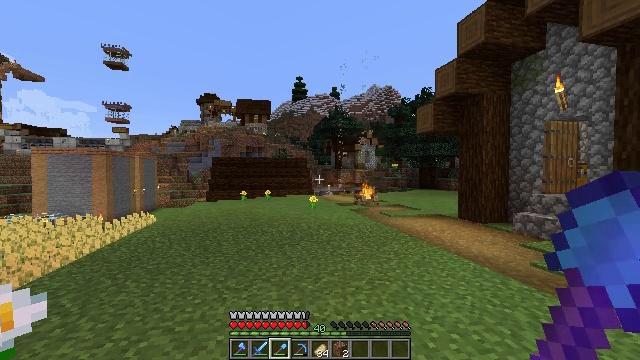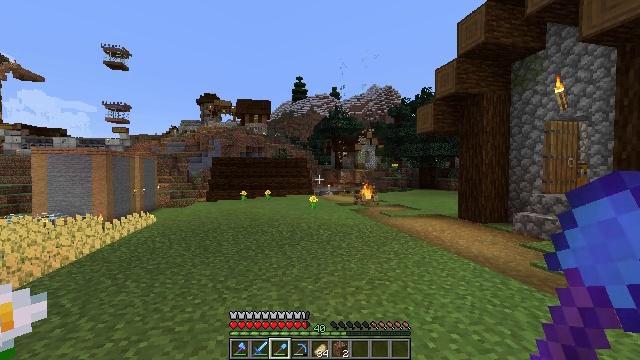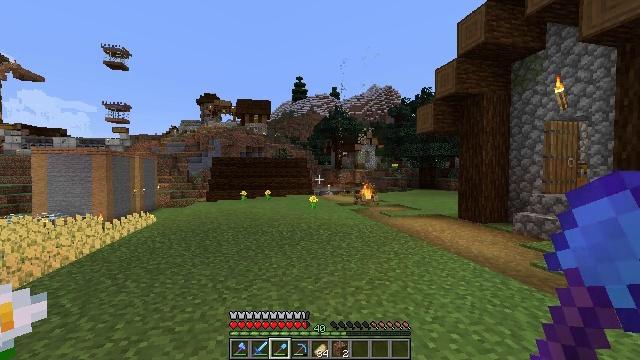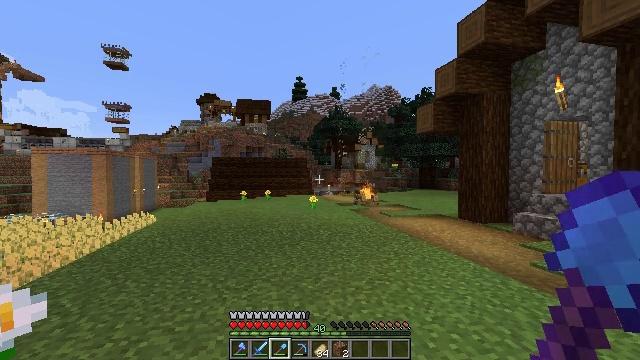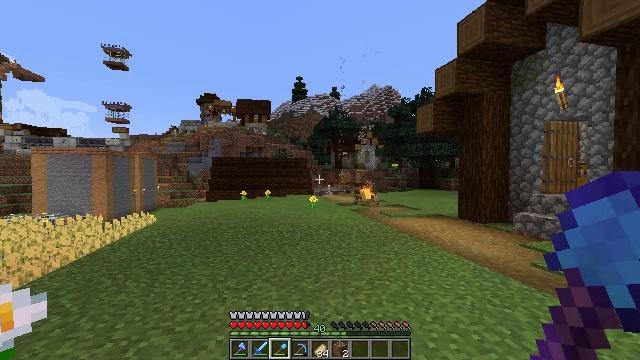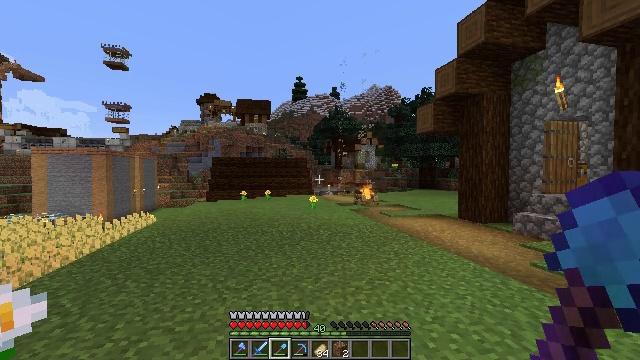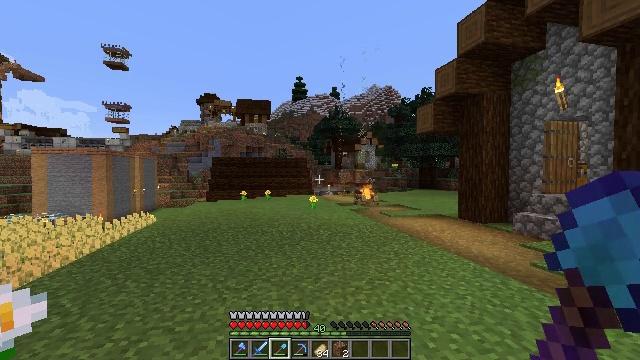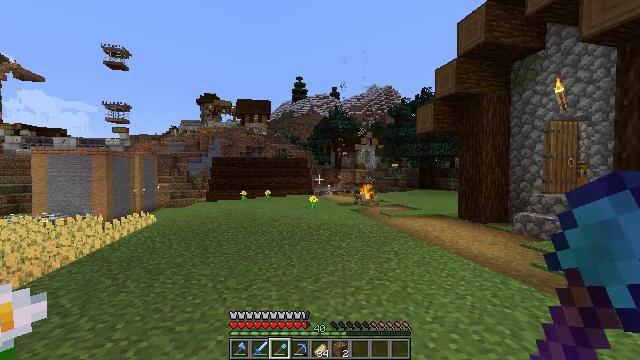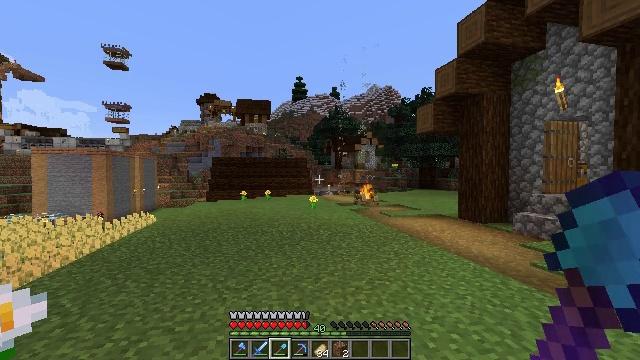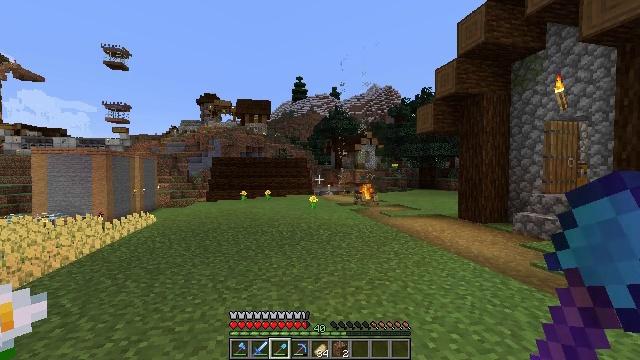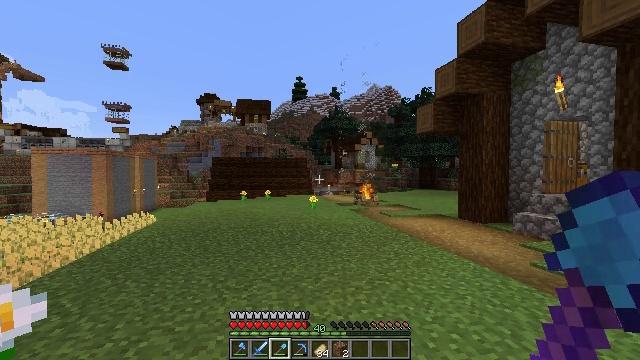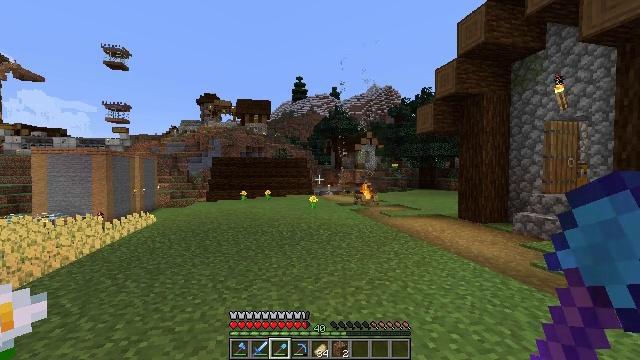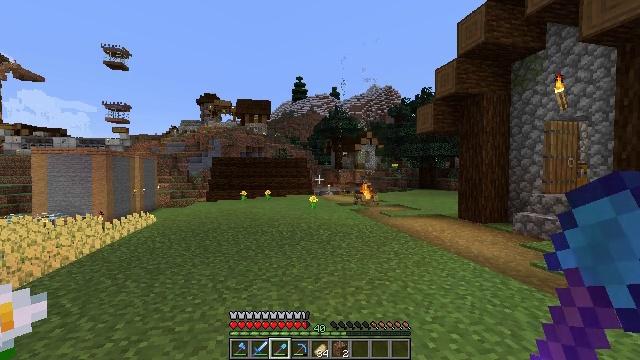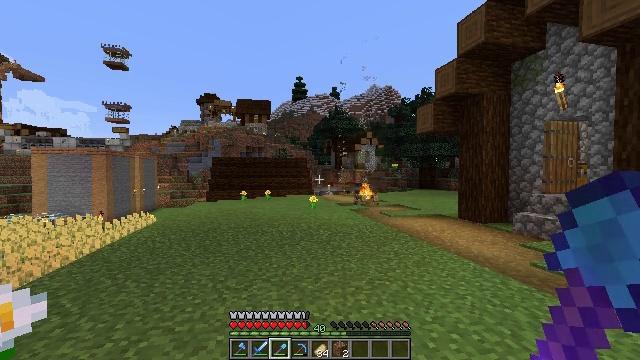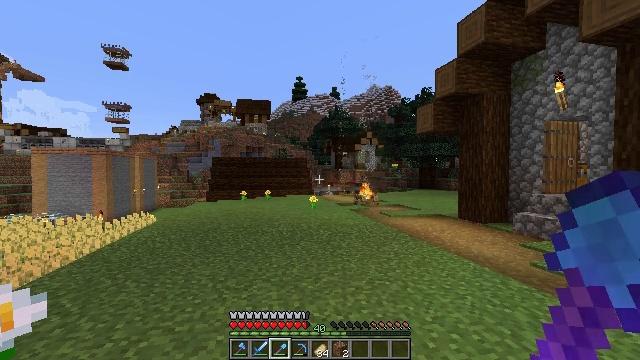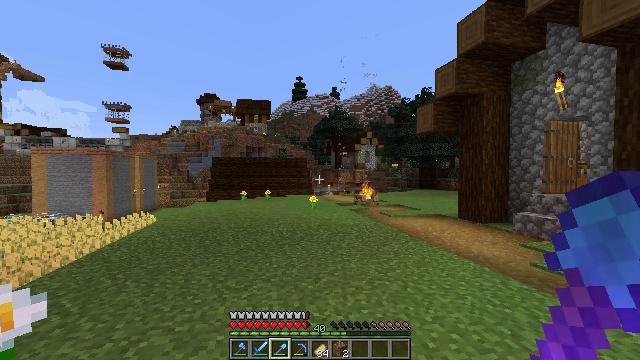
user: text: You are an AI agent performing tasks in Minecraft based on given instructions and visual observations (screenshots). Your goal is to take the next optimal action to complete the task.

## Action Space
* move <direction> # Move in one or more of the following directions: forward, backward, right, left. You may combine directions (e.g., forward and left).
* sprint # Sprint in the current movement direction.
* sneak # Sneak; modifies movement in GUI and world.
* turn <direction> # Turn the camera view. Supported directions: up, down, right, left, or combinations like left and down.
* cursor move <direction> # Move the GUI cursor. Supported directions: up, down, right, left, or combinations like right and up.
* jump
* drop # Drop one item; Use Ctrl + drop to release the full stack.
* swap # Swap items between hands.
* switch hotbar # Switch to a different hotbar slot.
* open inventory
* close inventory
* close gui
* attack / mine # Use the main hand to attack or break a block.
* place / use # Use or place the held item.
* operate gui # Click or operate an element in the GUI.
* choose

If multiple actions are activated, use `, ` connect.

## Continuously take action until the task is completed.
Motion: motion action
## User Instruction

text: Gather wheat by left-clicking on it.
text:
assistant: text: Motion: no_op
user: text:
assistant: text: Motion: no_op
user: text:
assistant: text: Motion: no_op
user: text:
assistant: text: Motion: no_op
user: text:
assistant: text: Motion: no_op
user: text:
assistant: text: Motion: no_op
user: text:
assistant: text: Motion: no_op
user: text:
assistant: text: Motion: no_op
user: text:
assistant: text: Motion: no_op
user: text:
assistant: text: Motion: no_op
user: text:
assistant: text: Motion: no_op
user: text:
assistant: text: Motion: no_op
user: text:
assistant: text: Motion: no_op
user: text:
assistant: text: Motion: no_op
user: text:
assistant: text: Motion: no_op
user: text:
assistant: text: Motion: no_op
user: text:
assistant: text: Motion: no_op
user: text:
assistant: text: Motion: no_op
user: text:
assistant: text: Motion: no_op
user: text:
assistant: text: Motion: no_op
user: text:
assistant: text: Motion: no_op
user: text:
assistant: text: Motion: no_op
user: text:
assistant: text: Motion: no_op
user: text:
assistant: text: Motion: no_op
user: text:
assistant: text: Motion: no_op
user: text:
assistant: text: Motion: no_op
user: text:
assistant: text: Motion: no_op
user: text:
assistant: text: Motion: no_op
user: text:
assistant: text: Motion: no_op
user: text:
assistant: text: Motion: no_op